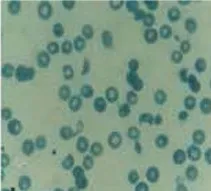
Blood smear showing the hemolysis.
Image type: pathology (papanicolaou)